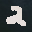
Label: 2